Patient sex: F
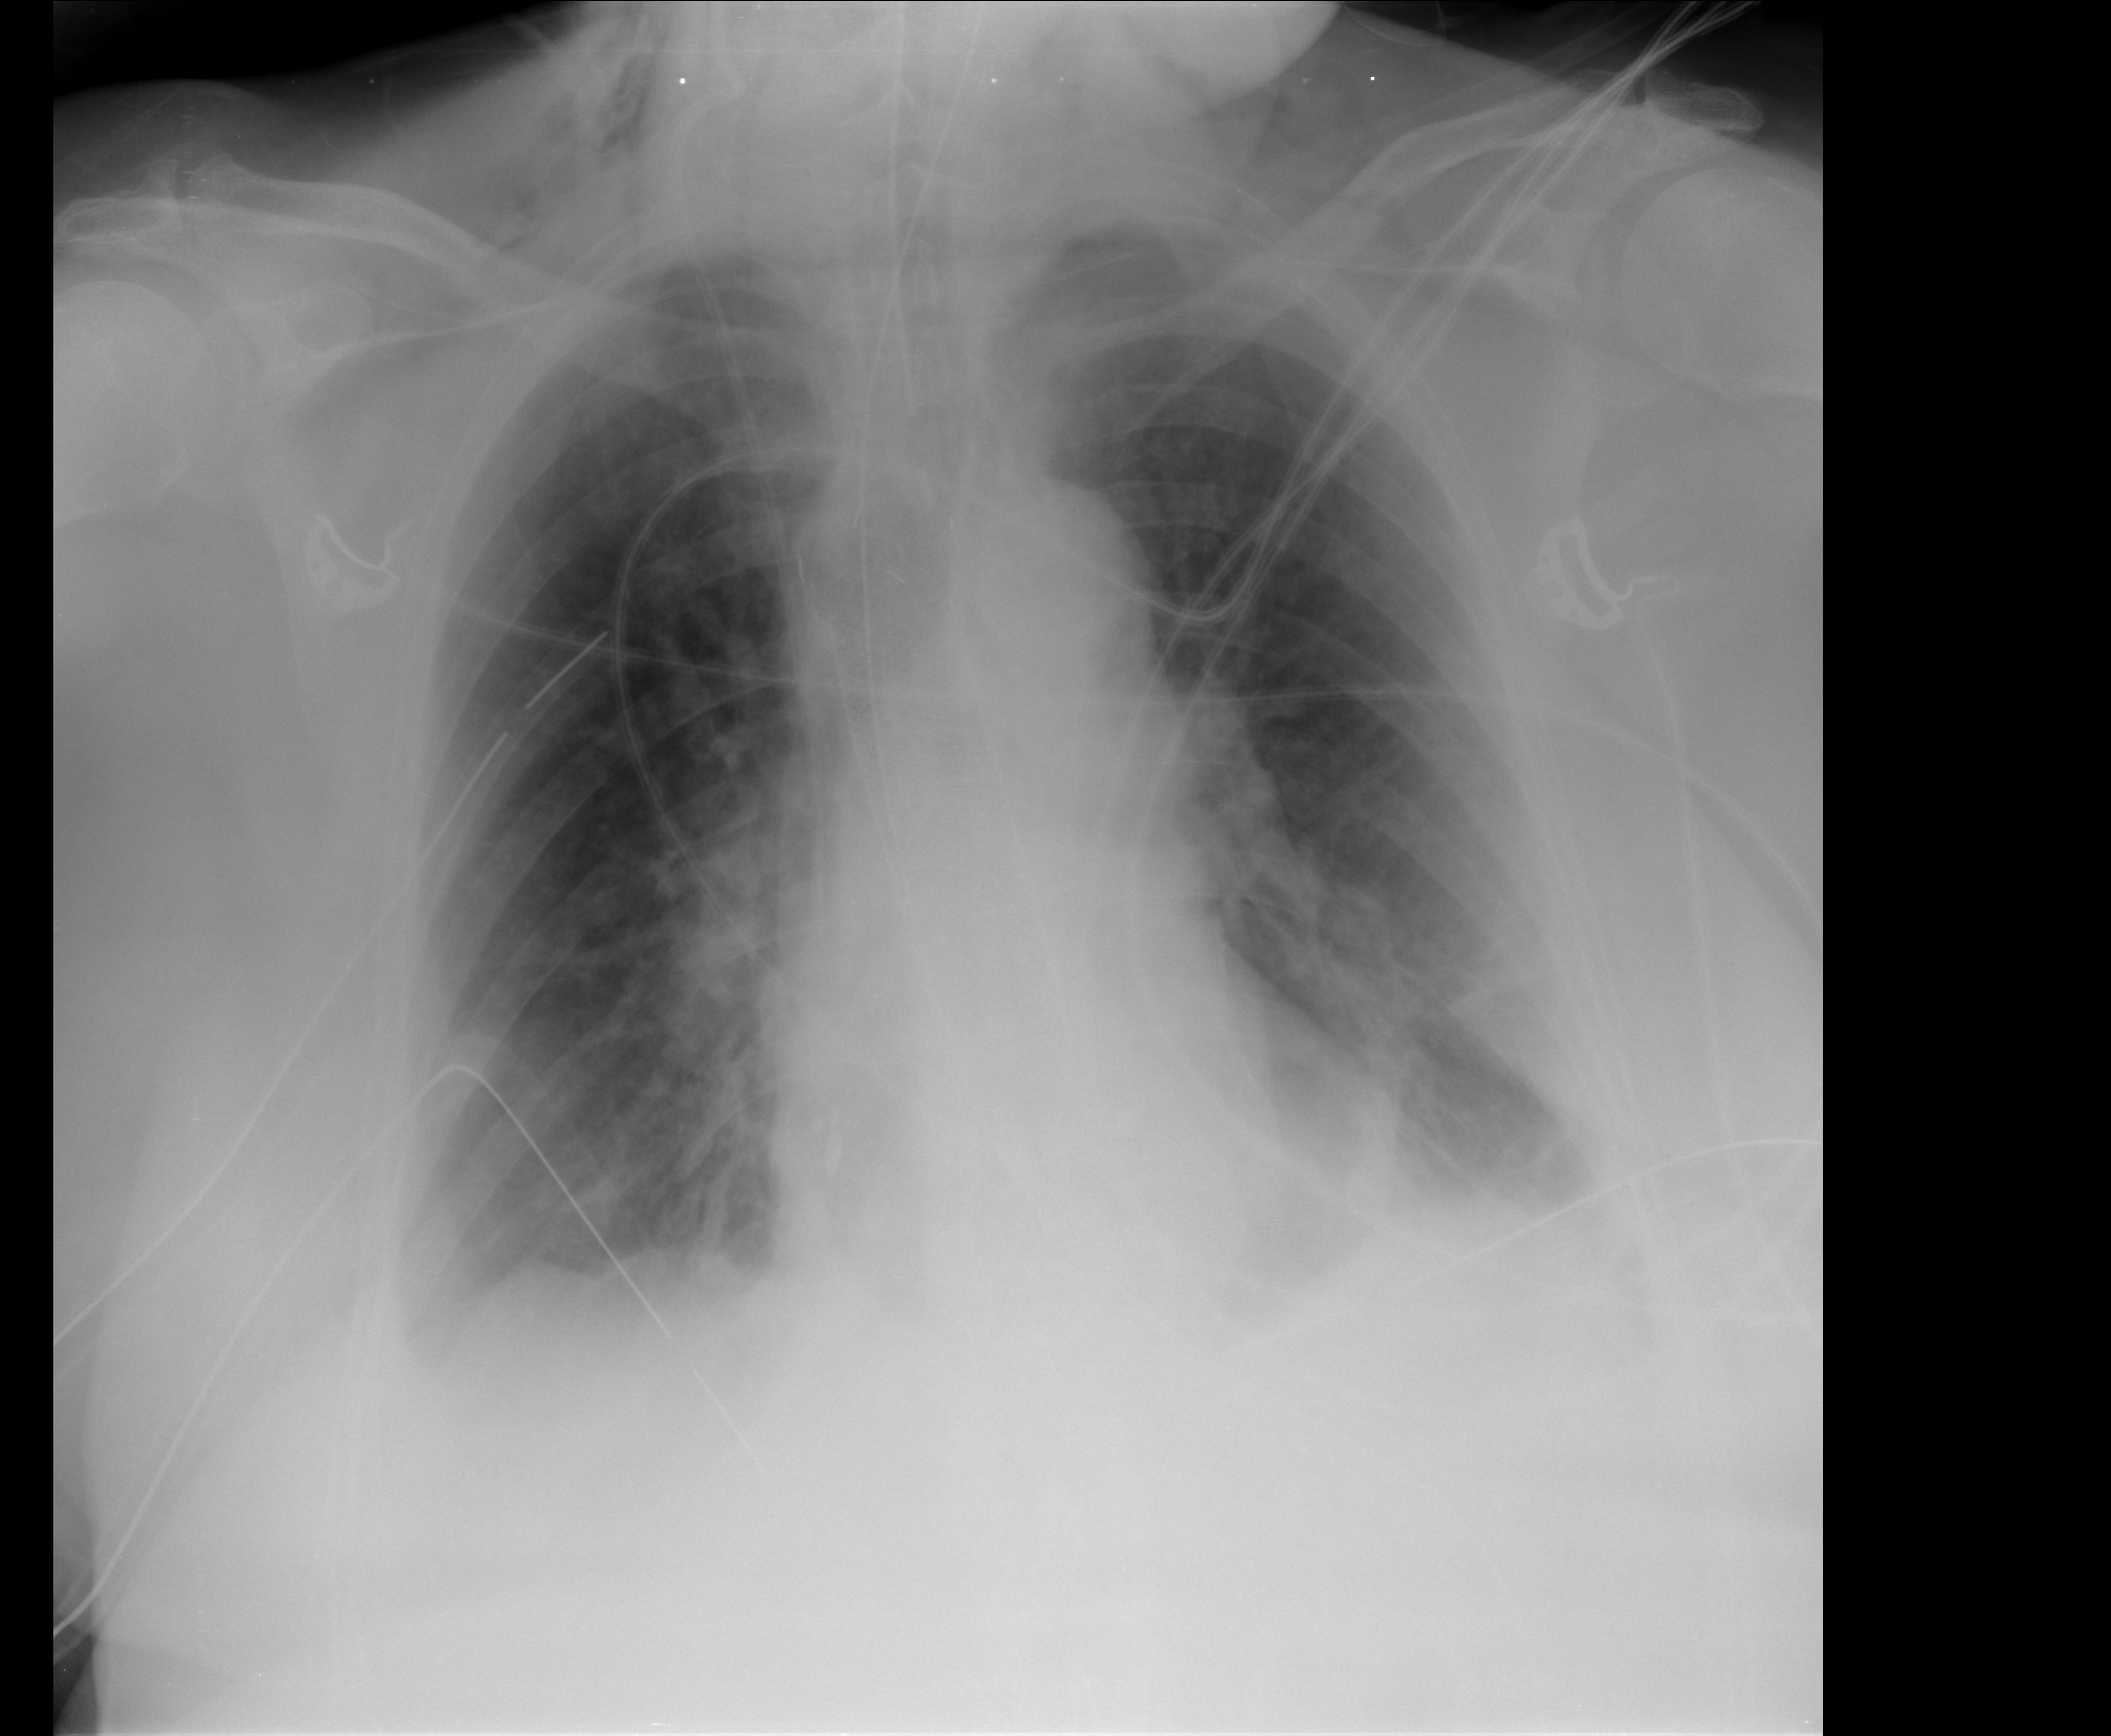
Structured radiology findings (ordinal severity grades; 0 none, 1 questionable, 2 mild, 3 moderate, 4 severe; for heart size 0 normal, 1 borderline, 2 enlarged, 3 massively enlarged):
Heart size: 0
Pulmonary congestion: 0
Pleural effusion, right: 2
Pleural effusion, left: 2
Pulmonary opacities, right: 0
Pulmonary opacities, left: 0
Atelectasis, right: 2
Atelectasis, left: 2